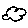
Label: cloud